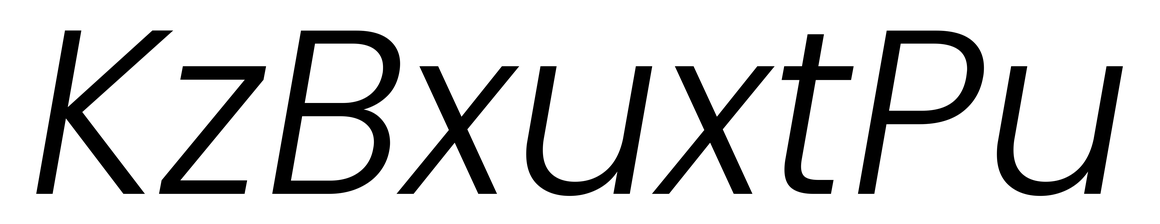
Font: Poppins-LightItalic